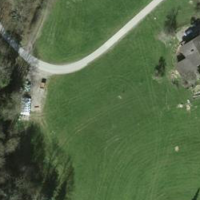
EUNIS habitat code: 24
Species observed at this site:
Fagus sylvatica